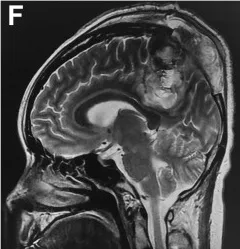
Comparison of preoperative and postoperative imaging. Postoperative cranial CT and MRI demonstrated tumor was partially resected (D-F).
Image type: radiology (mri)